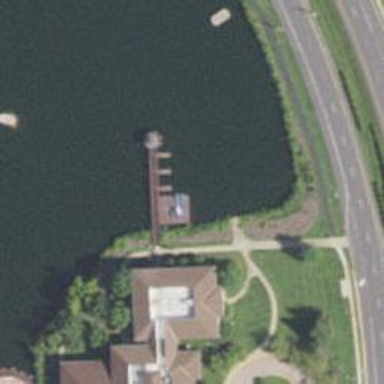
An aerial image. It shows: Slipway on leisure land.